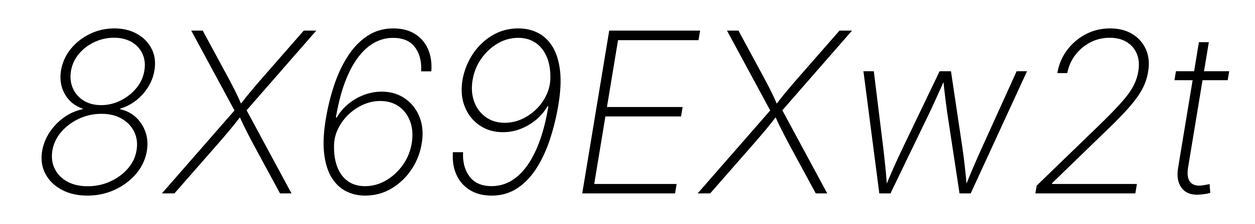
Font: Inter-Italic_ExtraLight_Italic